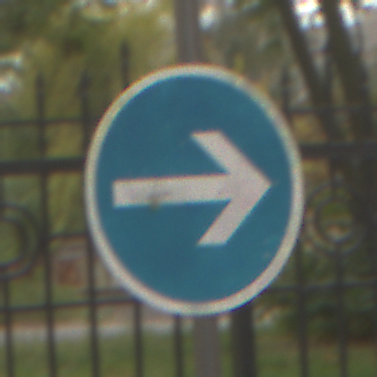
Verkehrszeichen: VorgeschriebeneFahrtrichtungHierRechts
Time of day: MorningAfternoon
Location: Outdoor (Urban)
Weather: Overcast
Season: NotSpecified
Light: Natural